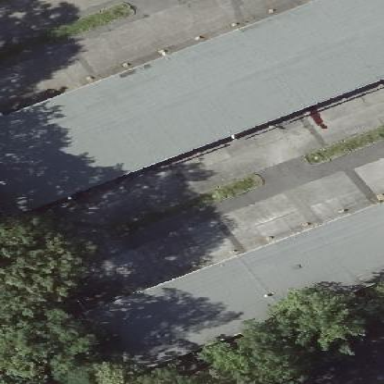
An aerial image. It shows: Group of garages.